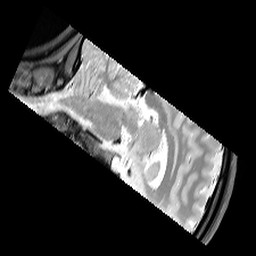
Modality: PDw
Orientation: sagittal
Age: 24
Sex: female
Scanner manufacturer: siemens
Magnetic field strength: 3 T
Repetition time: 6.49 s
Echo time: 0.016 s